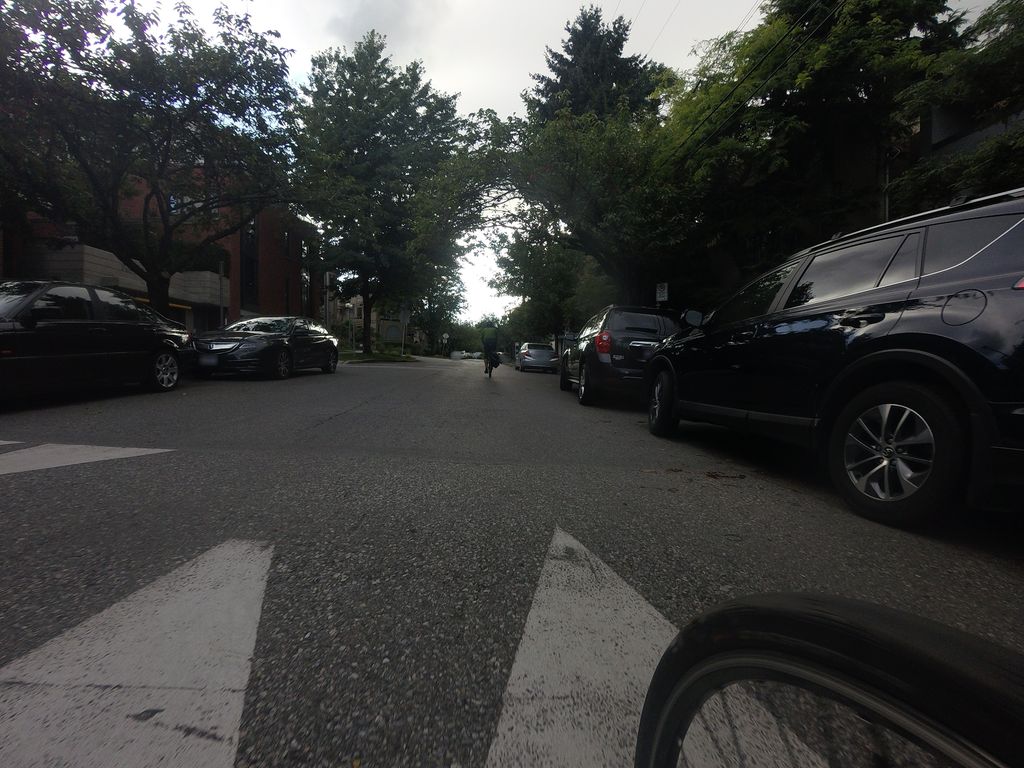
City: vancouver